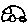
Label: car